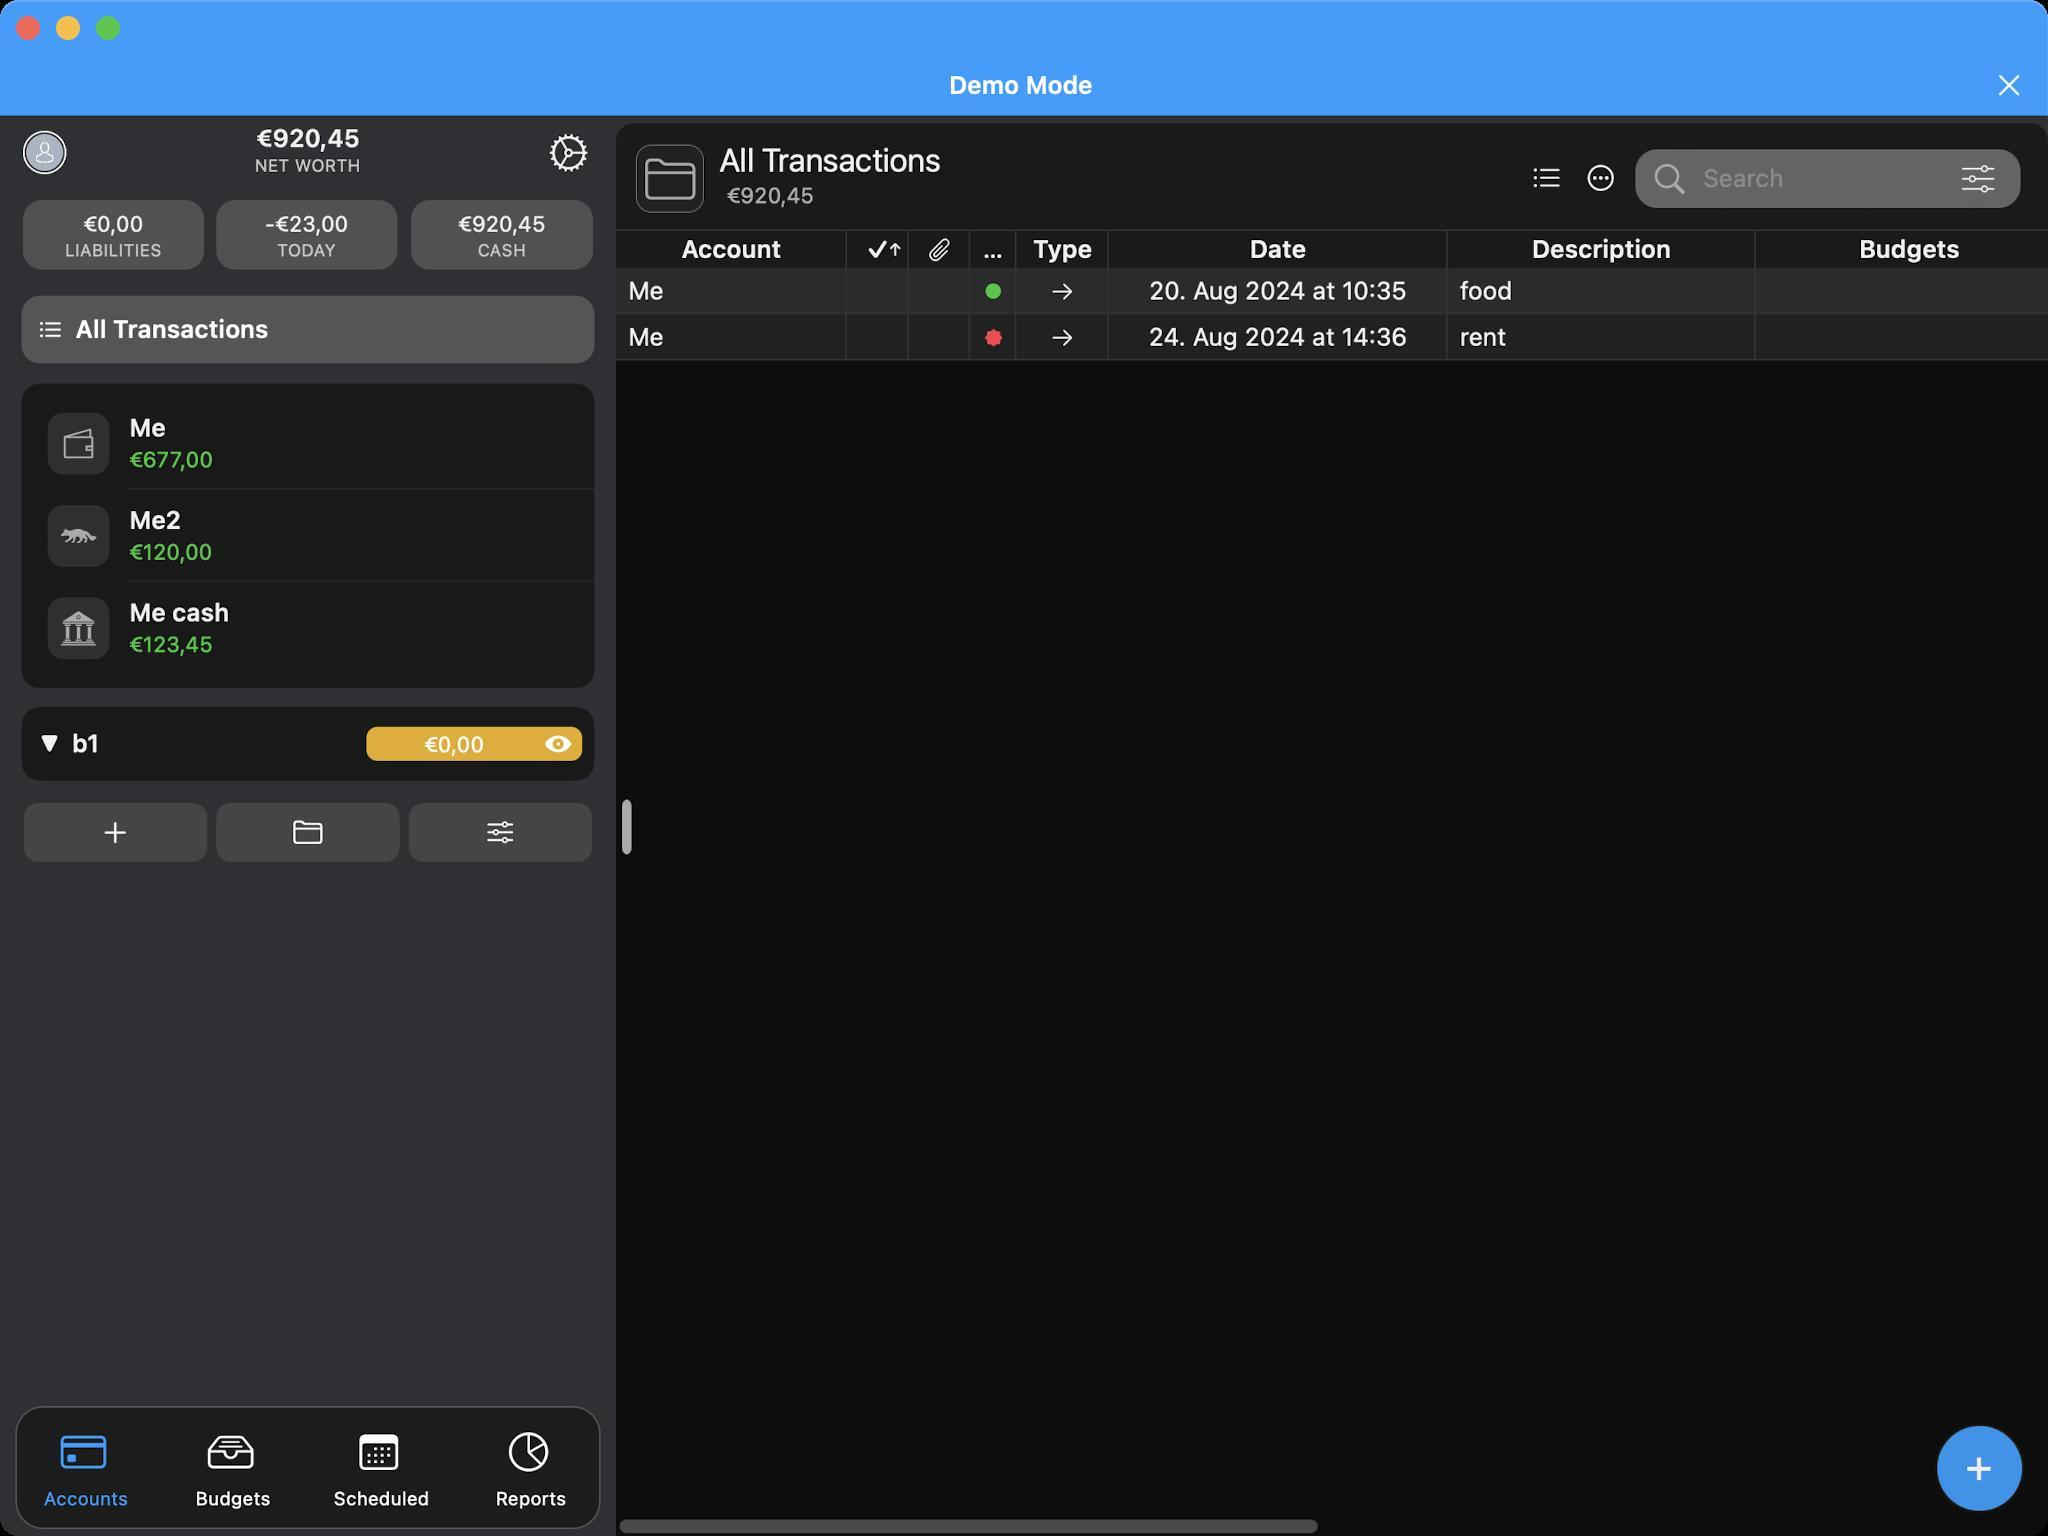
Accessibility tree:
{"name": "MoneyWiz", "role": "AXWindow", "description": null, "role_description": "standard window", "value": null, "position": "352.00;95.00", "size": "1024;768", "children": [{"name": null, "role": "AXGroup", "description": null, "role_description": "group", "value": null, "position": "0.00;0.00", "size": "1024;768", "children": [{"name": null, "role": "AXGroup", "description": null, "role_description": "group", "value": null, "position": "0.00;0.00", "size": "1024;768", "children": [{"name": null, "role": "AXGroup", "description": null, "role_description": "group", "value": null, "position": "0.00;0.00", "size": "1024;768", "children": [{"name": null, "role": "AXStaticText", "description": "Demo Mode", "role_description": "text", "value": null, "position": "159.77;34.65", "size": "701;16", "children": []}, {"name": null, "role": "AXButton", "description": "Close", "role_description": "button", "value": null, "position": "985.60;27.72", "size": "39;30", "children": []}, {"name": null, "role": "AXGroup", "description": null, "role_description": "table", "value": null, "position": "0.00;57.75", "size": "308;711", "children": [{"name": null, "role": "AXGroup", "description": null, "role_description": "group", "value": "", "position": "0.00;57.75", "size": "308;85", "children": [{"name": null, "role": "AXStaticText", "description": "€0,00, LIABILITIES, €920,45, NET WORTH, -€23,00, TODAY, €920,45, CASH", "role_description": "text", "value": "", "position": "0.00;57.75", "size": "308;85", "children": []}, {"name": null, "role": "AXButton", "description": "settings", "role_description": "button", "value": null, "position": "273.35;65.45", "size": "22;22", "children": []}, {"name": null, "role": "AXButton", "description": "avatar anonymous", "role_description": "button", "value": null, "position": "13.09;66.99", "size": "18;18", "children": []}]}, {"name": null, "role": "AXGroup", "description": null, "role_description": "group", "value": "", "position": "0.00;142.45", "size": "308;45", "children": [{"name": null, "role": "AXStaticText", "description": "All Transactions", "role_description": "text", "value": "", "position": "0.00;142.45", "size": "308;45", "children": []}]}, {"name": null, "role": "AXGroup", "description": null, "role_description": "group", "value": "", "position": "0.00;187.11", "size": "308;58", "children": [{"name": null, "role": "AXStaticText", "description": "Me, €677,00", "role_description": "text", "value": "", "position": "0.00;187.11", "size": "308;58", "children": []}]}, {"name": null, "role": "AXGroup", "description": null, "role_description": "group", "value": "", "position": "0.00;244.86", "size": "308;46", "children": [{"name": null, "role": "AXStaticText", "description": "Me2, €120,00", "role_description": "text", "value": "", "position": "0.00;244.86", "size": "308;46", "children": []}]}, {"name": null, "role": "AXGroup", "description": null, "role_description": "group", "value": "", "position": "0.00;291.06", "size": "308;58", "children": [{"name": null, "role": "AXStaticText", "description": "Me cash, €123,45", "role_description": "text", "value": "", "position": "0.00;291.06", "size": "308;58", "children": []}]}, {"name": null, "role": "AXGroup", "description": null, "role_description": "group", "value": "", "position": "0.00;348.81", "size": "308;46", "children": [{"name": null, "role": "AXStaticText", "description": "▼  b1, €0,00", "role_description": "text", "value": "", "position": "0.00;348.81", "size": "308;46", "children": []}, {"name": null, "role": "AXButton", "description": "show", "role_description": "button", "value": null, "position": "267.19;363.44", "size": "24;17", "children": []}]}, {"name": null, "role": "AXGroup", "description": null, "role_description": "group", "value": "", "position": "0.00;395.01", "size": "308;42", "children": [{"name": null, "role": "AXButton", "description": "add", "role_description": "button", "value": null, "position": "11.55;401.17", "size": "92;30", "children": []}, {"name": null, "role": "AXButton", "description": "move", "role_description": "button", "value": null, "position": "107.80;401.17", "size": "92;30", "children": []}, {"name": null, "role": "AXButton", "description": "edit", "role_description": "button", "value": null, "position": "204.05;401.17", "size": "92;30", "children": []}]}]}, {"name": null, "role": "AXGroup", "description": null, "role_description": "group", "value": null, "position": "308.00;57.75", "size": "716;711", "children": [{"name": null, "role": "AXGroup", "description": null, "role_description": "group", "value": null, "position": "318.01;67.76", "size": "692;42", "children": [{"name": null, "role": "AXStaticText", "description": "All Transactions", "role_description": "text", "value": null, "position": "359.59;70.84", "size": "111;18", "children": []}, {"name": null, "role": "AXButton", "description": "List", "role_description": "button", "value": null, "position": "763.84;79.31", "size": "19;19", "children": []}, {"name": null, "role": "AXButton", "description": "More", "role_description": "button", "value": null, "position": "790.79;79.31", "size": "19;19", "children": []}, {"name": null, "role": "AXGroup", "description": null, "role_description": "group", "value": null, "position": "825.44;77.77", "size": "181;23", "children": [{"name": null, "role": "AXTextField", "description": null, "role_description": "text field", "value": "", "position": "851.62;77.77", "size": "149;23", "children": []}]}, {"name": null, "role": "AXButton", "description": "Filters Button", "role_description": "button", "value": null, "position": "968.66;75.46", "size": "42;28", "children": []}, {"name": null, "role": "AXStaticText", "description": "€920,45", "role_description": "text", "value": null, "position": "363.44;90.86", "size": "160;13", "children": []}]}, {"name": null, "role": "AXGroup", "description": null, "role_description": "group", "value": null, "position": "308.00;115.50", "size": "716;653", "children": [{"name": null, "role": "AXGroup", "description": null, "role_description": "table", "value": null, "position": "308.00;115.50", "size": "2418;653", "children": [{"name": null, "role": "AXStaticText", "description": "Account", "role_description": "text", "value": null, "position": "312.62;115.50", "size": "106;18", "children": []}, {"name": null, "role": "AXStaticText", "description": "✓", "role_description": "text", "value": null, "position": "428.12;115.50", "size": "22;18", "children": []}, {"name": null, "role": "AXStaticText", "description": "↑", "role_description": "text", "value": null, "position": "444.29;119.35", "size": "7;11", "children": []}, {"name": null, "role": "AXStaticText", "description": "Status", "role_description": "text", "value": null, "position": "489.72;115.50", "size": "14;18", "children": []}, {"name": null, "role": "AXStaticText", "description": "Type", "role_description": "text", "value": null, "position": "512.82;115.50", "size": "37;18", "children": []}, {"name": null, "role": "AXStaticText", "description": "Date", "role_description": "text", "value": null, "position": "559.02;115.50", "size": "160;18", "children": []}, {"name": null, "role": "AXStaticText", "description": "Description", "role_description": "text", "value": null, "position": "728.42;115.50", "size": "145;18", "children": []}, {"name": null, "role": "AXStaticText", "description": "Budgets", "role_description": "text", "value": null, "position": "882.42;115.50", "size": "145;18", "children": []}, {"name": null, "role": "AXStaticText", "description": "Category", "role_description": "text", "value": null, "position": "1036.42;115.50", "size": "145;18", "children": []}, {"name": null, "role": "AXStaticText", "description": "Payee", "role_description": "text", "value": null, "position": "1190.42;115.50", "size": "106;18", "children": []}, {"name": null, "role": "AXStaticText", "description": "Tags", "role_description": "text", "value": null, "position": "1305.92;115.50", "size": "106;18", "children": []}, {"name": null, "role": "AXStaticText", "description": "Memo", "role_description": "text", "value": null, "position": "1421.42;115.50", "size": "106;18", "children": []}, {"name": null, "role": "AXStaticText", "description": "Check #", "role_description": "text", "value": null, "position": "1536.92;115.50", "size": "106;18", "children": []}, {"name": null, "role": "AXStaticText", "description": "Amount", "role_description": "text", "value": null, "position": "1652.42;115.50", "size": "106;18", "children": []}, {"name": null, "role": "AXGroup", "description": null, "role_description": "group", "value": "", "position": "308.00;133.98", "size": "2418;23", "children": [{"name": null, "role": "AXStaticText", "description": "Me, 20. Aug 2024 at 10:35, food, Household ▶︎ Maintenance, Me, 23,00", "role_description": "text", "value": "", "position": "308.00;133.98", "size": "2418;23", "children": []}]}, {"name": null, "role": "AXGroup", "description": null, "role_description": "group", "value": "", "position": "308.00;157.08", "size": "2418;23", "children": [{"name": null, "role": "AXStaticText", "description": "Me, 24. Aug 2024 at 14:36, rent, Household ▶︎ Mortgage/Rent, Me, 300,00", "role_description": "text", "value": "", "position": "308.00;157.08", "size": "2418;23", "children": []}]}]}]}, {"name": null, "role": "AXButton", "description": null, "role_description": "button", "value": null, "position": "308.00;386.54", "size": "19;54", "children": []}, {"name": null, "role": "AXButton", "description": null, "role_description": "button", "value": null, "position": "311.08;399.63", "size": "5;28", "children": []}, {"name": null, "role": "AXButton", "description": "+", "role_description": "button", "value": null, "position": "968.66;713.02", "size": "42;42", "children": []}]}, {"name": null, "role": "AXButton", "description": null, "role_description": "button", "value": null, "position": "8.47;703.01", "size": "69;62", "children": []}, {"name": null, "role": "AXButton", "description": "card", "role_description": "button", "value": null, "position": "8.47;710.71", "size": "69;31", "children": []}, {"name": null, "role": "AXButton", "description": null, "role_description": "button", "value": null, "position": "77.00;703.01", "size": "69;62", "children": []}, {"name": null, "role": "AXButton", "description": "Inbox Full", "role_description": "button", "value": null, "position": "82.00;710.71", "size": "69;31", "children": []}, {"name": null, "role": "AXButton", "description": null, "role_description": "button", "value": null, "position": "146.30;703.01", "size": "69;62", "children": []}, {"name": null, "role": "AXButton", "description": "calendar", "role_description": "button", "value": null, "position": "156.31;710.71", "size": "69;31", "children": []}, {"name": null, "role": "AXButton", "description": null, "role_description": "button", "value": null, "position": "215.60;703.01", "size": "69;62", "children": []}, {"name": null, "role": "AXButton", "description": "chart pie", "role_description": "button", "value": null, "position": "231.00;710.71", "size": "69;31", "children": []}, {"name": null, "role": "AXStaticText", "description": "Accounts", "role_description": "text", "value": null, "position": "8.47;741.51", "size": "69;15", "children": []}, {"name": null, "role": "AXStaticText", "description": "Budgets", "role_description": "text", "value": null, "position": "82.00;741.51", "size": "69;15", "children": []}, {"name": null, "role": "AXStaticText", "description": "Scheduled", "role_description": "text", "value": null, "position": "156.31;741.51", "size": "69;15", "children": []}, {"name": null, "role": "AXStaticText", "description": "Reports", "role_description": "text", "value": null, "position": "231.00;741.51", "size": "69;15", "children": []}]}]}]}, {"name": null, "role": "AXButton", "description": null, "role_description": "close button", "value": null, "position": "7.00;6.00", "size": "14;16", "children": []}, {"name": null, "role": "AXButton", "description": null, "role_description": "full screen button", "value": null, "position": "47.00;6.00", "size": "14;16", "children": [{"name": null, "role": "AXGroup", "description": null, "role_description": "group", "value": null, "position": "47.00;6.00", "size": "14;16", "children": [{"name": null, "role": "AXGroup", "description": null, "role_description": "group", "value": null, "position": "47.00;6.00", "size": "14;16", "children": []}]}]}, {"name": null, "role": "AXButton", "description": null, "role_description": "minimize button", "value": null, "position": "27.00;6.00", "size": "14;16", "children": []}]}